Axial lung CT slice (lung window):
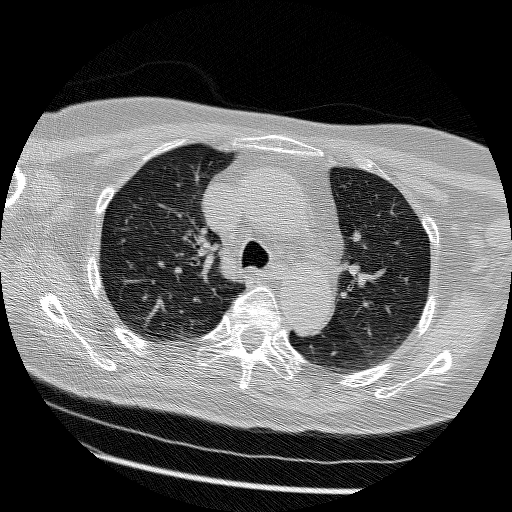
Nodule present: no